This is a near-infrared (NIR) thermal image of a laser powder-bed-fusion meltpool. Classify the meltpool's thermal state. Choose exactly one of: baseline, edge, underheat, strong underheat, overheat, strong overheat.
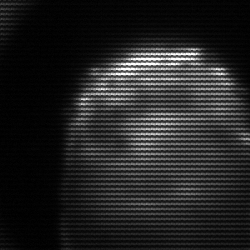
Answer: edge